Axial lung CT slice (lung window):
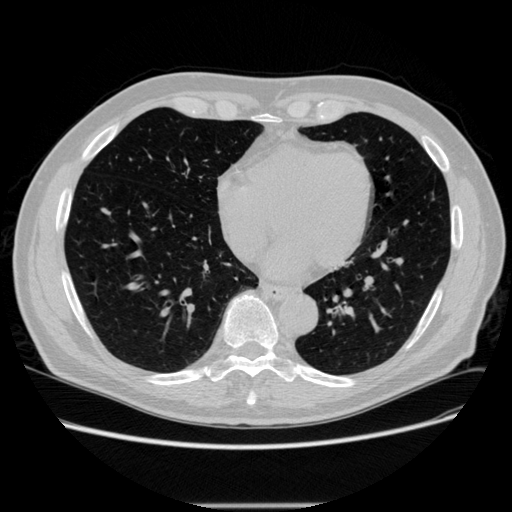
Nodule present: no